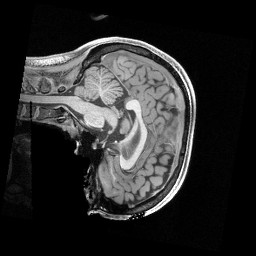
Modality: T1w
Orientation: sagittal
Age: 21
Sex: female
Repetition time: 2.4 s
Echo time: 0.00222 s